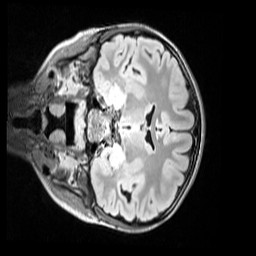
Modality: FLAIR
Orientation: coronal
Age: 10
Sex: male
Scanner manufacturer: siemens
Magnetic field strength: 3 T
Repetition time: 5 s
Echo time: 0.388 s